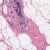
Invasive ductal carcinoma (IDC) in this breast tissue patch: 0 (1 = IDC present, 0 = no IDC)